Interaction volume radius: 5 \u00c5
Interaction volume height: 15 \u00c5
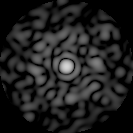
Disorder parameter: 0.8852